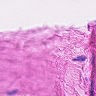
Metastatic tissue present: no